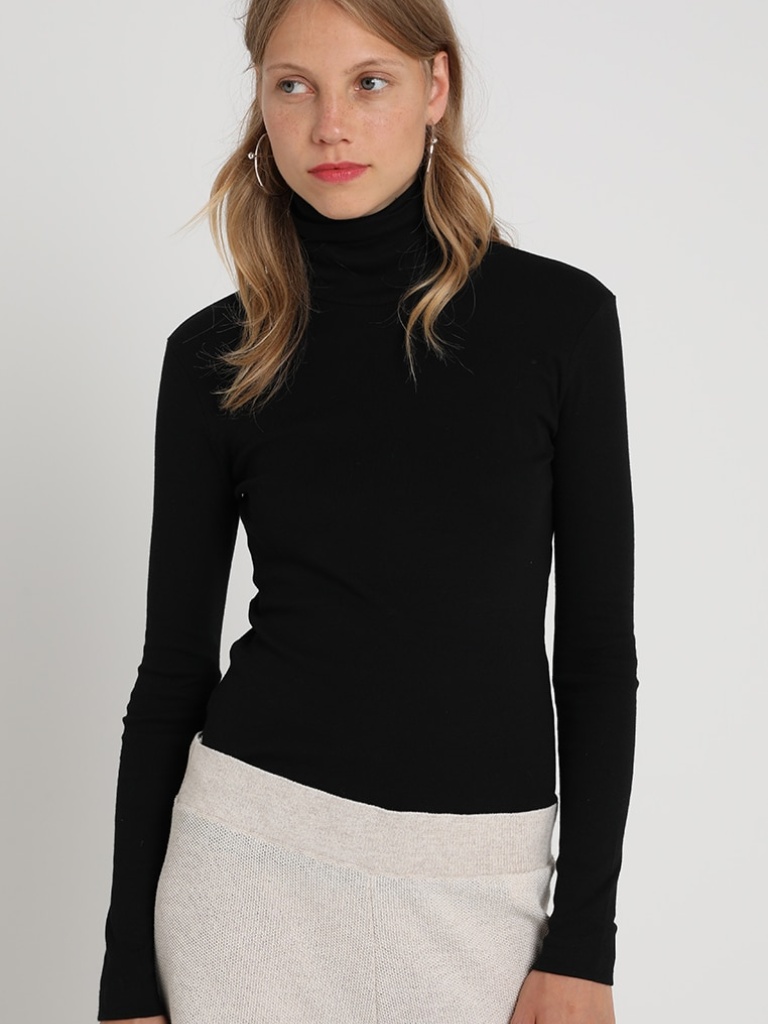
knit tight a long-sleeved with the sleeves down hip length Fully Tucked in turtleneck turtleneck